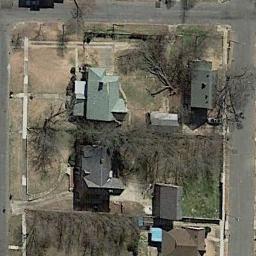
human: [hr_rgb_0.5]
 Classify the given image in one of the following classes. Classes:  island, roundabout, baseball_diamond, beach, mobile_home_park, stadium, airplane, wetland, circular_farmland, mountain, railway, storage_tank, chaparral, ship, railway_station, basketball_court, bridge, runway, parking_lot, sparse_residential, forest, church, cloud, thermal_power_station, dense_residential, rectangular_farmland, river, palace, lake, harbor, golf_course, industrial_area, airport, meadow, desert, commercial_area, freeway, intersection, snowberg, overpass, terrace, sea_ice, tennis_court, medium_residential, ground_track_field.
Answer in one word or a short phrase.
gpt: medium_residential